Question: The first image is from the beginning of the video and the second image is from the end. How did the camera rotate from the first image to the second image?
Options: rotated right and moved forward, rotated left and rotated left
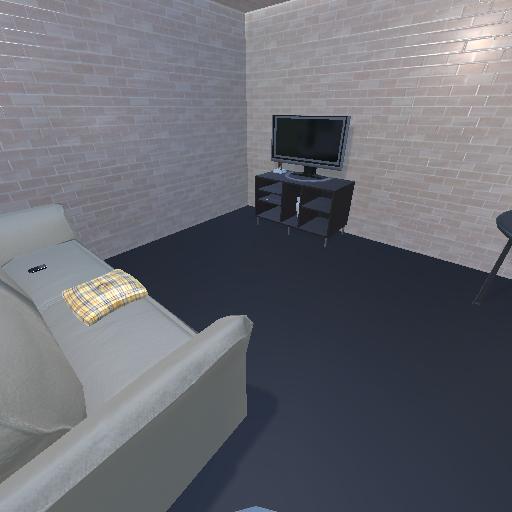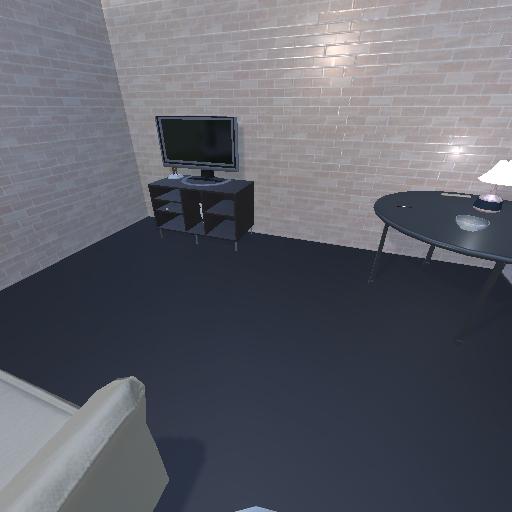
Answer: rotated right and moved forward